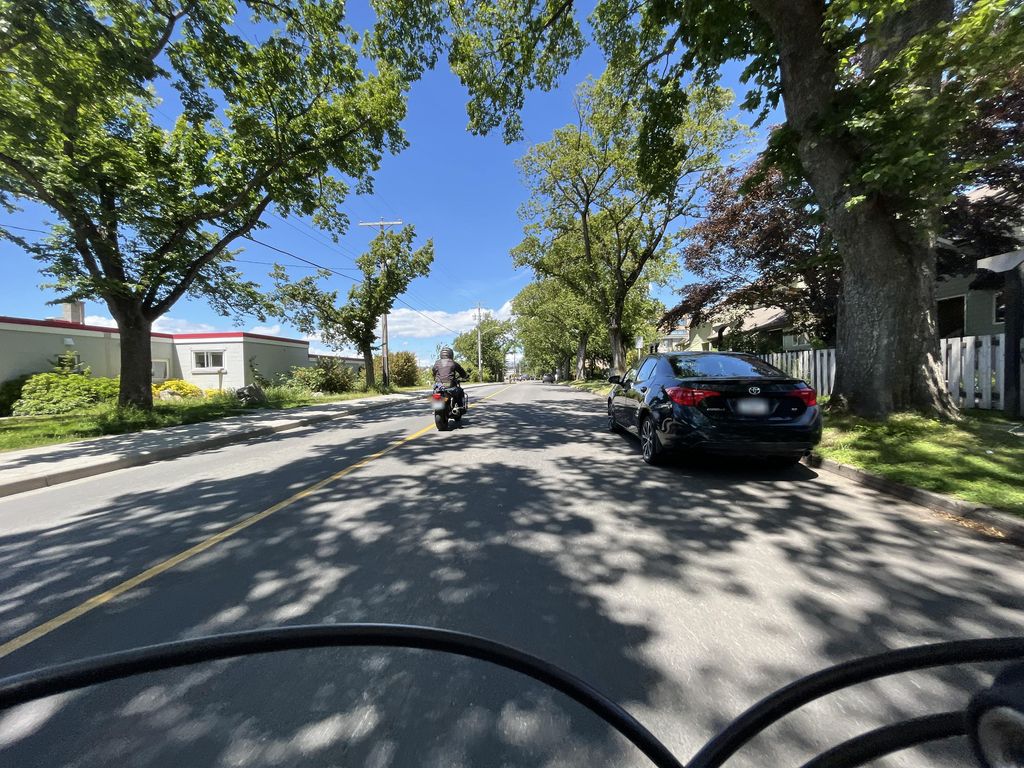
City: victoria